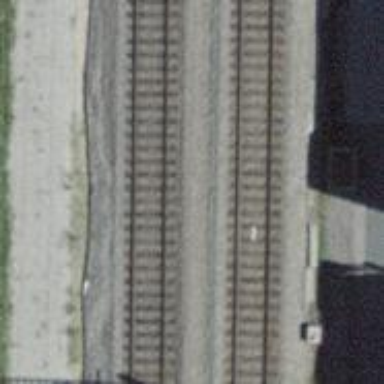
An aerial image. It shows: Junction on the railway.